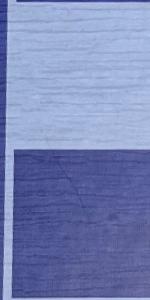
Label: Empty